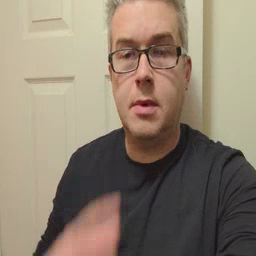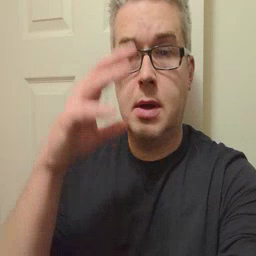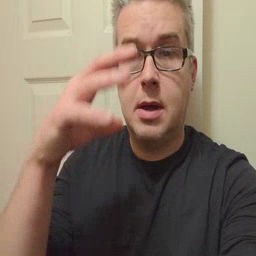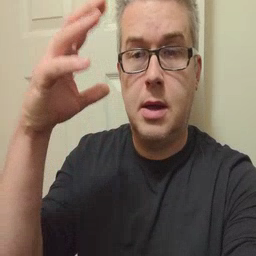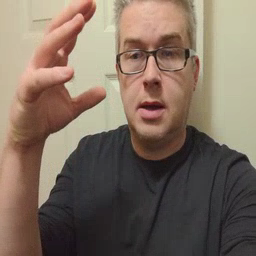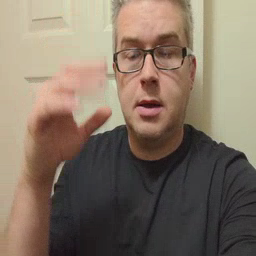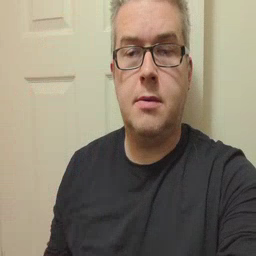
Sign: cloud